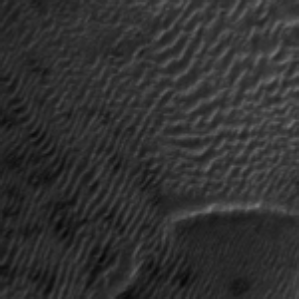
Label: frost